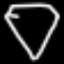
Label: diamond